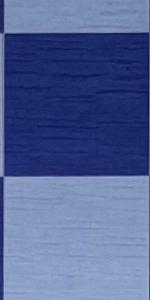
Label: Empty